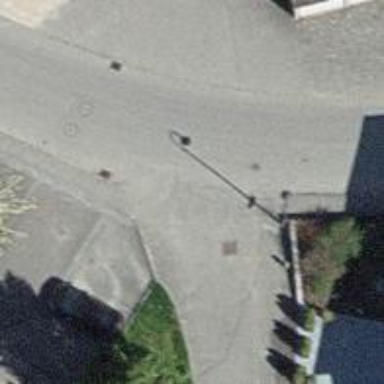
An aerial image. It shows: Asphalt road in residential area.